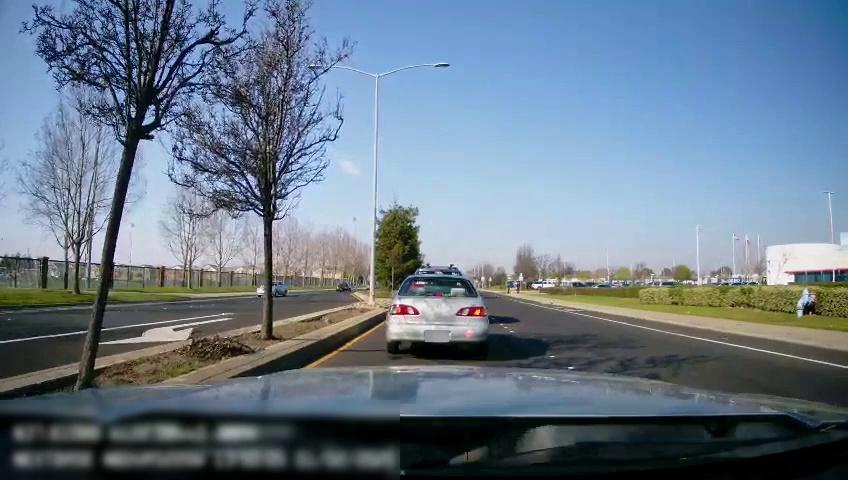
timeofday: Day
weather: Sunny
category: Drivable Space
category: Drivable Space
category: Vehicles | Car
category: Vehicles | Car
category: Vehicles | Truck
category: Pedestrians
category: Pedestrians
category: Vehicles | SUV
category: Vehicles | Car
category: Lanes | Current Lane
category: Lanes | Current Lane
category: Lanes | Alternate Lane
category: Lanes | Opposite Lane